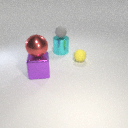
large red metal sphere in front of small gray rubber sphere